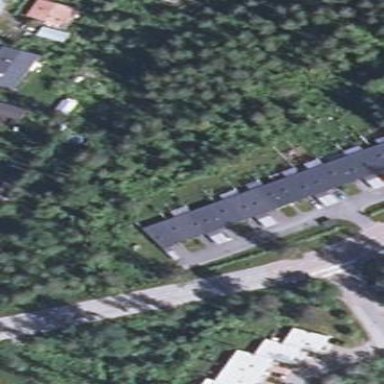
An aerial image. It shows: Terrace building.